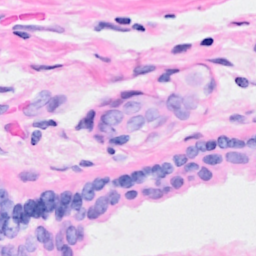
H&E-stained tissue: Breast